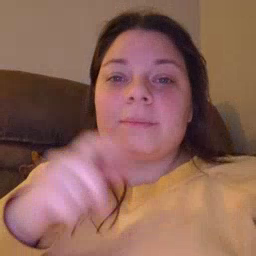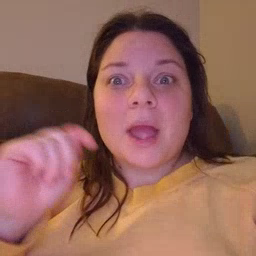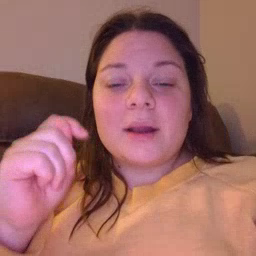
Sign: potty